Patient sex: M
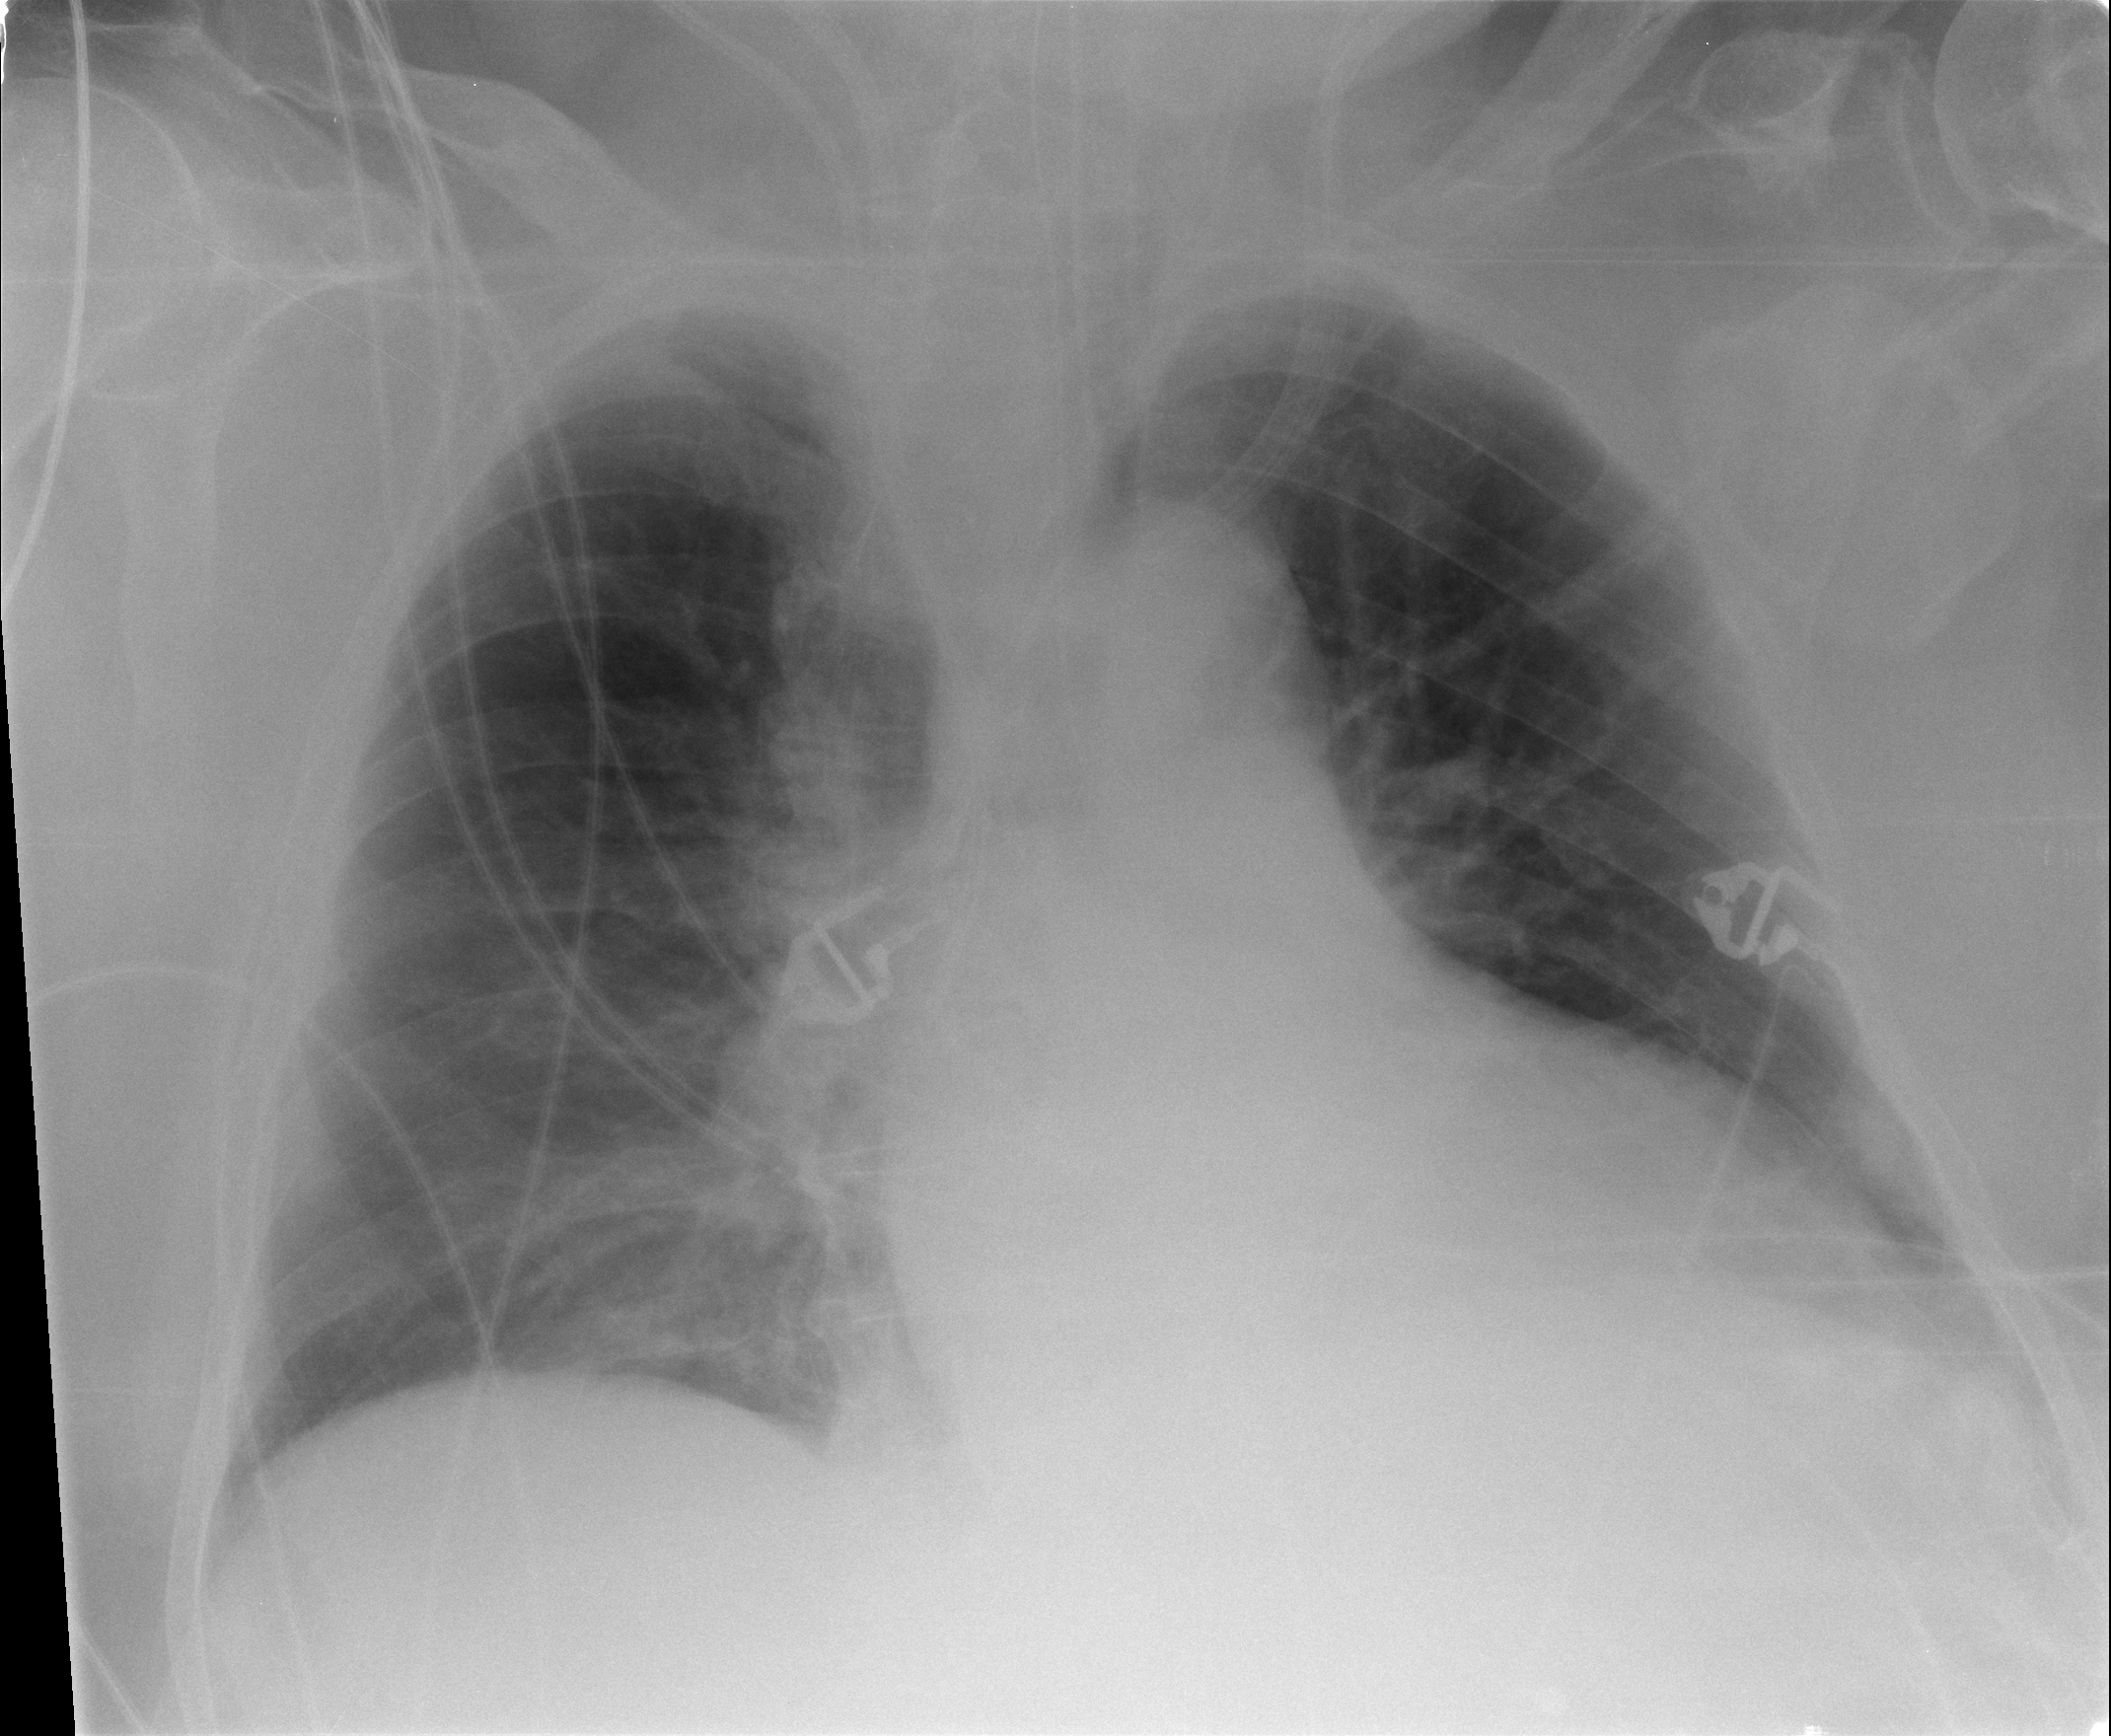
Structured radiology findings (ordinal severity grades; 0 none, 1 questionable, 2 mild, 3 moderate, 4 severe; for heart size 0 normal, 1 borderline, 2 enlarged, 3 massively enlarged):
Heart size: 2
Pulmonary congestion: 0
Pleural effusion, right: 0
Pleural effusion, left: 1
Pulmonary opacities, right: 1
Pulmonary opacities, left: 0
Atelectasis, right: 2
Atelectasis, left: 2